Question: I like to generate a simplified version of the following static image in pure JavaScript. It should work with 2010 vintage browsers, so I can't wait for Firefox 4 and WebGL.
I do not need any fancy textures - the task is just to visualise how to stack some boxes.

BTW: the current image is generated with POV-Ray which is overkill for the job - and does not run in the browser ;-)
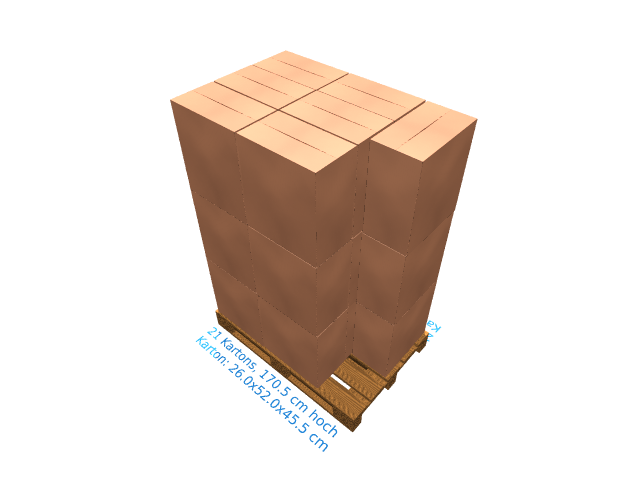
Answer: As you say you don't need fancy textures I'd recommend for vintage support that you stack images like mentioned earlier. I made an example for you: <URL>
The simple function is just to illustrate, and does the drawing of a segmented box. Of course you may need to figure out box placement, orientation, and so on if that is your business goal.
That approach could help you with boxes of various height (z axis). If your boxes also vary in width (x and/or y) you'd need to create more images to suit your needs.